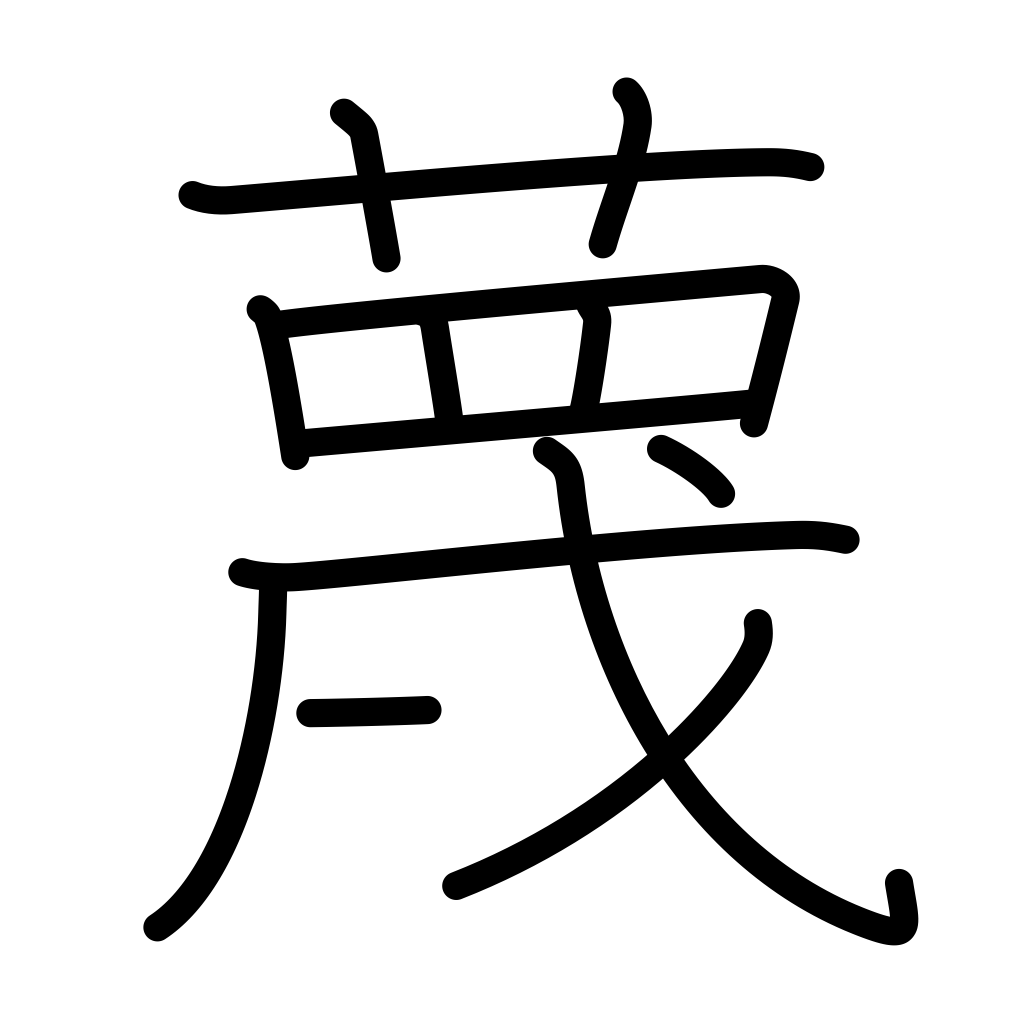
Meaning: ignore, despise, neglect, ridicule